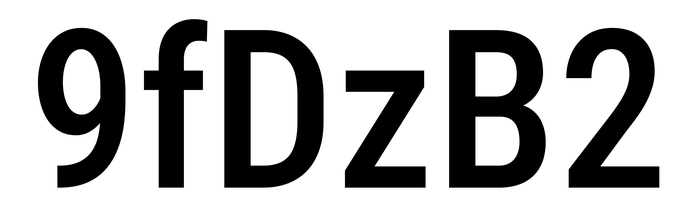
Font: Roboto_Condensed_Medium